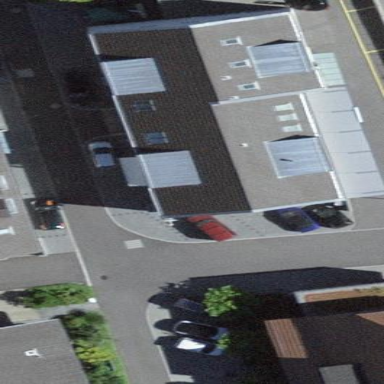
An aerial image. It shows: Building.